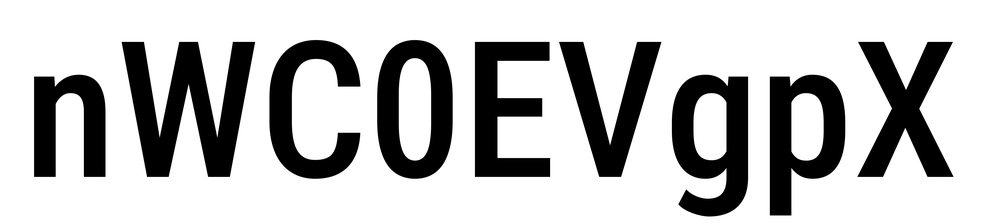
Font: Roboto_Condensed_Medium